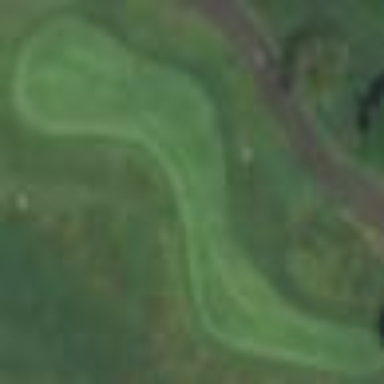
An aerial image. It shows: Grassy area designated as golf tee.